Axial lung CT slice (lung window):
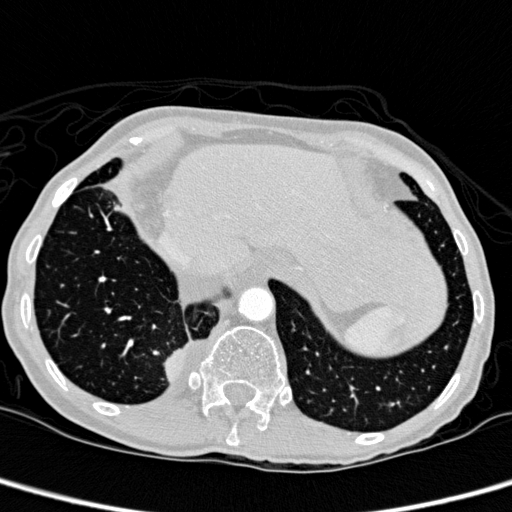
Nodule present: yes
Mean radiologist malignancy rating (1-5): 2.5